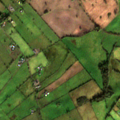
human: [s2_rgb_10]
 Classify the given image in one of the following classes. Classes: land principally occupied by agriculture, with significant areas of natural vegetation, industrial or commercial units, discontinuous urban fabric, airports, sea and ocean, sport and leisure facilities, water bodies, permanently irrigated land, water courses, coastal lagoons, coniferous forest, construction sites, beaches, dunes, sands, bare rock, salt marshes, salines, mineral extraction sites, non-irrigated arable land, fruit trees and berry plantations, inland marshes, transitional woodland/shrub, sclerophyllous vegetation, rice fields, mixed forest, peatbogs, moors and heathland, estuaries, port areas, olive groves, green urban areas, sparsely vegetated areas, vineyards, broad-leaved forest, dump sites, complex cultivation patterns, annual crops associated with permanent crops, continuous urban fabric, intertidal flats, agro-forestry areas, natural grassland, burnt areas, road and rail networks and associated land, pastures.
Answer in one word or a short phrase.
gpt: non-irrigated arable land, pastures, land principally occupied by agriculture, with significant areas of natural vegetation